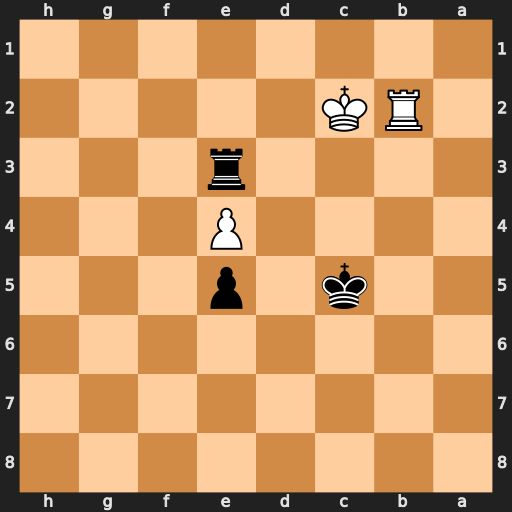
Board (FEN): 8/8/8/2k1p3/4P3/4r3/1RK5/8
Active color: b
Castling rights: -
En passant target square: -
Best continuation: Re2+ Kc1 Rxb2 Kxb2 Kd4 Kc2 Kxe4